Interaction volume radius: 5 \u00c5
Interaction volume height: 25 \u00c5
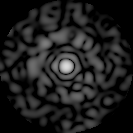
Disorder parameter: 0.8357